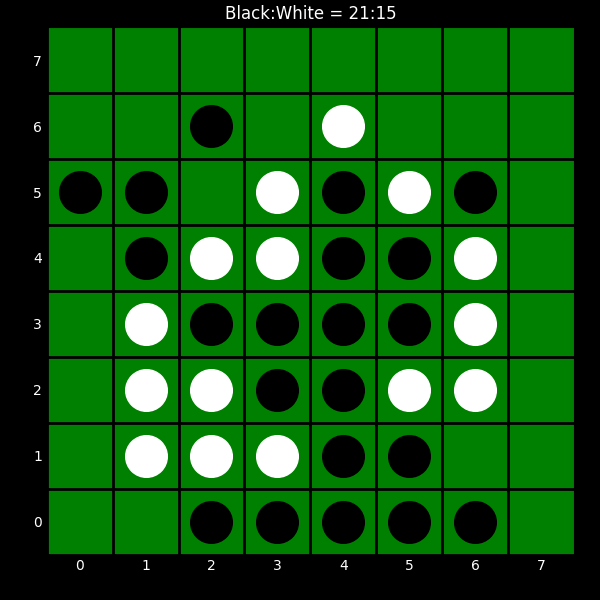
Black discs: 21
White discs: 15